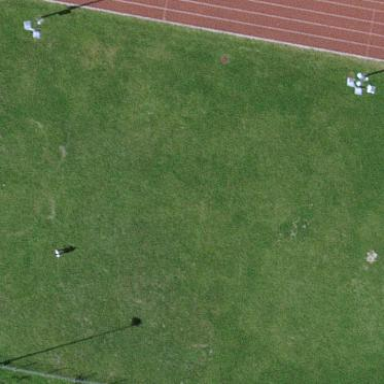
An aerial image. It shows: Soccer pitch for leisure land activities.